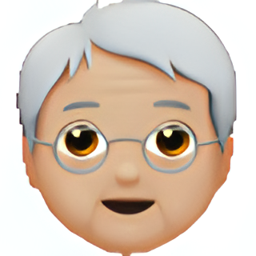
Name: older adult
Emoji: 🧓🏼
Group: People & Body
Sub-group: person